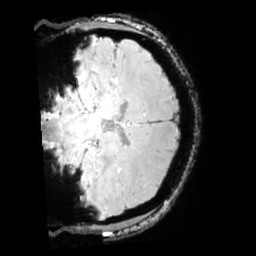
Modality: SWI
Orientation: coronal
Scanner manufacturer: siemens
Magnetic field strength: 3 T
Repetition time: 0.03 s
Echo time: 0.02 s